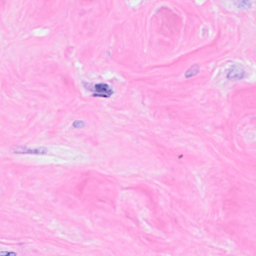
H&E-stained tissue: Breast